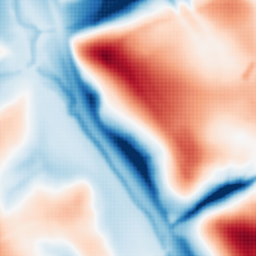
Category: multiscale
Decomposition family: dog_multiscale
Decomposition parameters: sigma_ratio: 2
n_scales: 4
base_sigma: 2
Upsampling method: sinc_blackman
Upsampling parameters: scale: 8
kernel_size: 16
Upsampling scale: 8